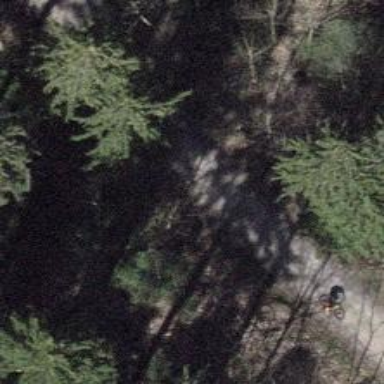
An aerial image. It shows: Gravel track with grade 2 tracktype.